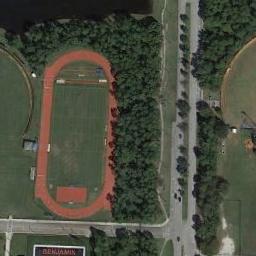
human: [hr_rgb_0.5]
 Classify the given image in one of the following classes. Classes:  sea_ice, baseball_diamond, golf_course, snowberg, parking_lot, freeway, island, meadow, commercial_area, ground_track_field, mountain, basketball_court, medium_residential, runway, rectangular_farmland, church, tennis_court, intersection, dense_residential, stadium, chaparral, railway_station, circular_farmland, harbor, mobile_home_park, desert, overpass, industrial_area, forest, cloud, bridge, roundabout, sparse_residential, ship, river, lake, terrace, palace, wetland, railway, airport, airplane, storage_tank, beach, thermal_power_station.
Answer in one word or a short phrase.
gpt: ground_track_field